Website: macys
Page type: store-pickup
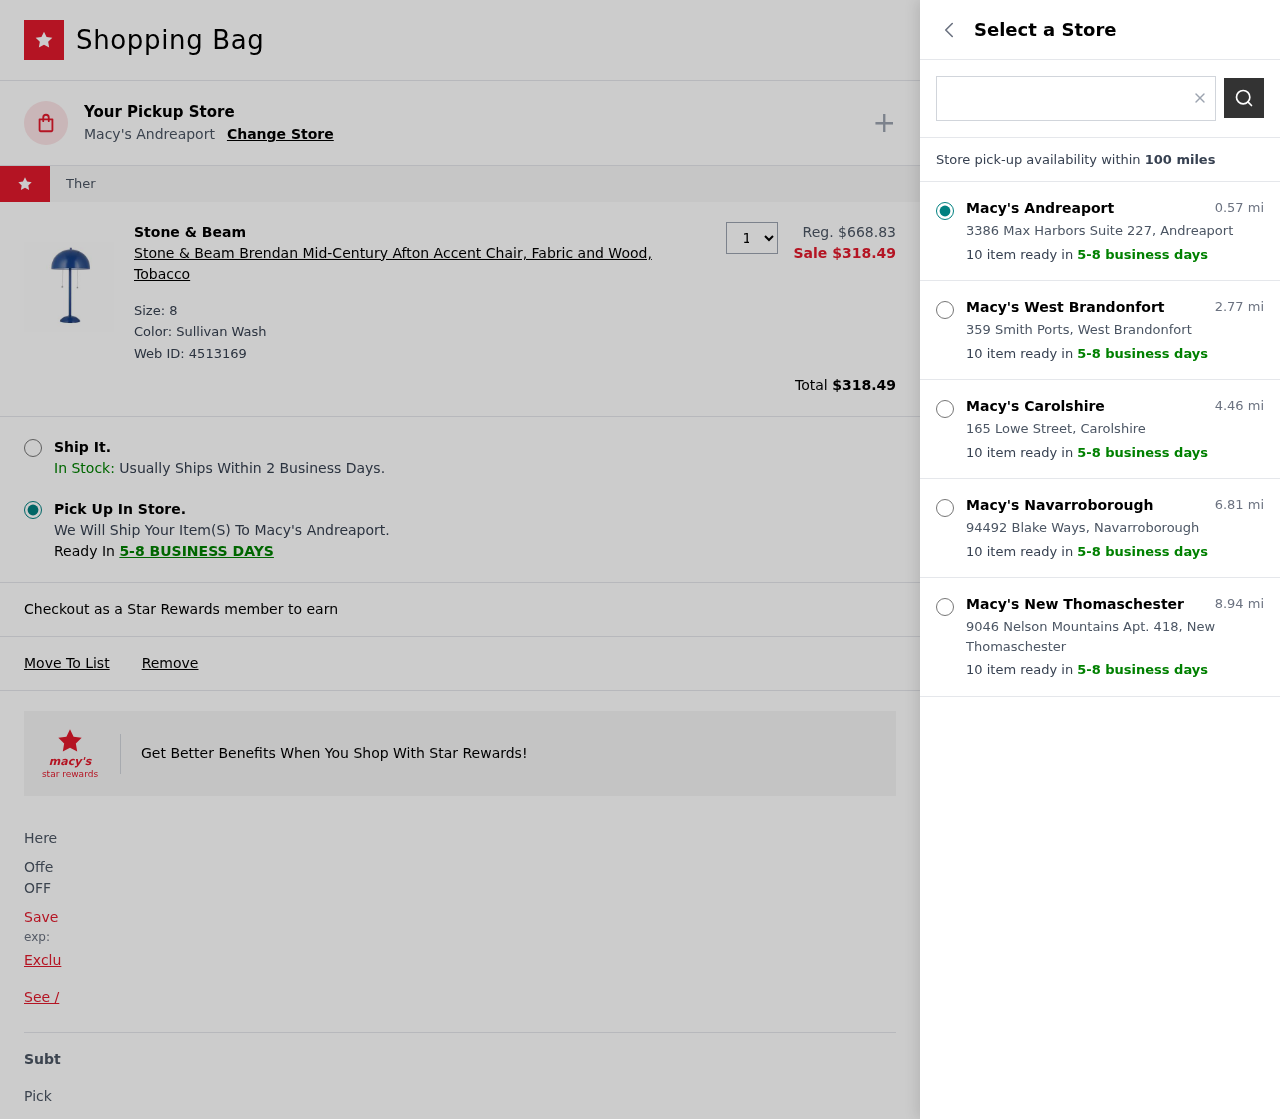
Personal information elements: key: PII_LOCATION1_CITY
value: Andreaport
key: PII_LOCATION1_STREET
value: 3386 Max Harbors Suite 227
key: PII_LOCATION2_CITY
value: West Brandonfort
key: PII_LOCATION2_STREET
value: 359 Smith Ports
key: PII_LOCATION3_CITY
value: Carolshire
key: PII_LOCATION3_STREET
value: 165 Lowe Street
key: PII_LOCATION4_CITY
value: Navarroborough
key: PII_LOCATION4_STREET
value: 94492 Blake Ways
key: PII_LOCATION5_CITY
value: New Thomaschester
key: PII_LOCATION5_STREET
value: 9046 Nelson Mountains Apt. 418
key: PII_POSTCODE
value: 00629
Product elements: key: PRODUCT1_BRAND
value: Stone & Beam
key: PRODUCT1_NAME
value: Stone & Beam Brendan Mid-Century Afton Accent Chair, Fabric and Wood, Tobacco
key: PRODUCT1_PRICE
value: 318.49
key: PRODUCT1_QUANTITY
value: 10
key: PRODUCT1_ORIGINAL_PRICE
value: $668.83
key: PRODUCT1_WEB_ID
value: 4513169
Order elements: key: ORDER_TOTAL
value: $318.49
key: ORDER_DELIVERY_DATE
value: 5-8 business days
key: ORDER_DELIVERY_DATE
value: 5-8 BUSINESS DAYS
Search elements: key: SEARCH_LOCATION
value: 00629